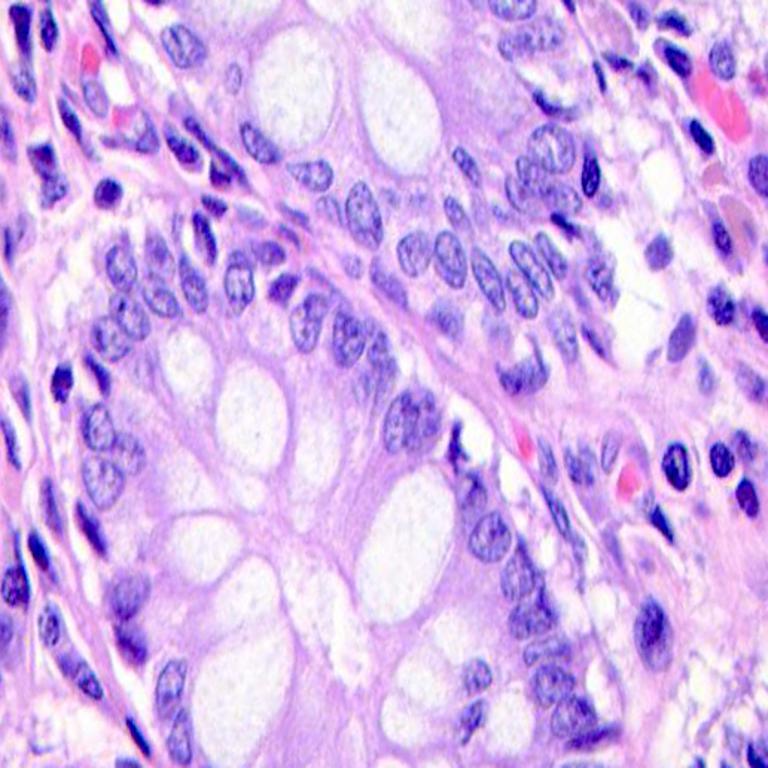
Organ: colon
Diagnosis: benign